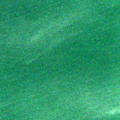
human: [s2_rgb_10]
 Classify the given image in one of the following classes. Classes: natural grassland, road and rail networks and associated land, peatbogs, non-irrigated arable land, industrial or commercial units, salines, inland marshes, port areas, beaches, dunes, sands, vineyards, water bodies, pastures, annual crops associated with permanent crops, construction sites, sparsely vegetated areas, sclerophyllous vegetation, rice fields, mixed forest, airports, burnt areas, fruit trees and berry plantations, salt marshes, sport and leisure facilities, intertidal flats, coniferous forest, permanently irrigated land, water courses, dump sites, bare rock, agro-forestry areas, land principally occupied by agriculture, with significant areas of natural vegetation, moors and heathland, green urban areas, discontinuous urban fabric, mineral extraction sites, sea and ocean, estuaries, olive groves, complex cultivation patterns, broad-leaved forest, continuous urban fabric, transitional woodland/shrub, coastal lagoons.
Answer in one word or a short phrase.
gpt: sea and ocean